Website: home-depot
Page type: customer-info-address
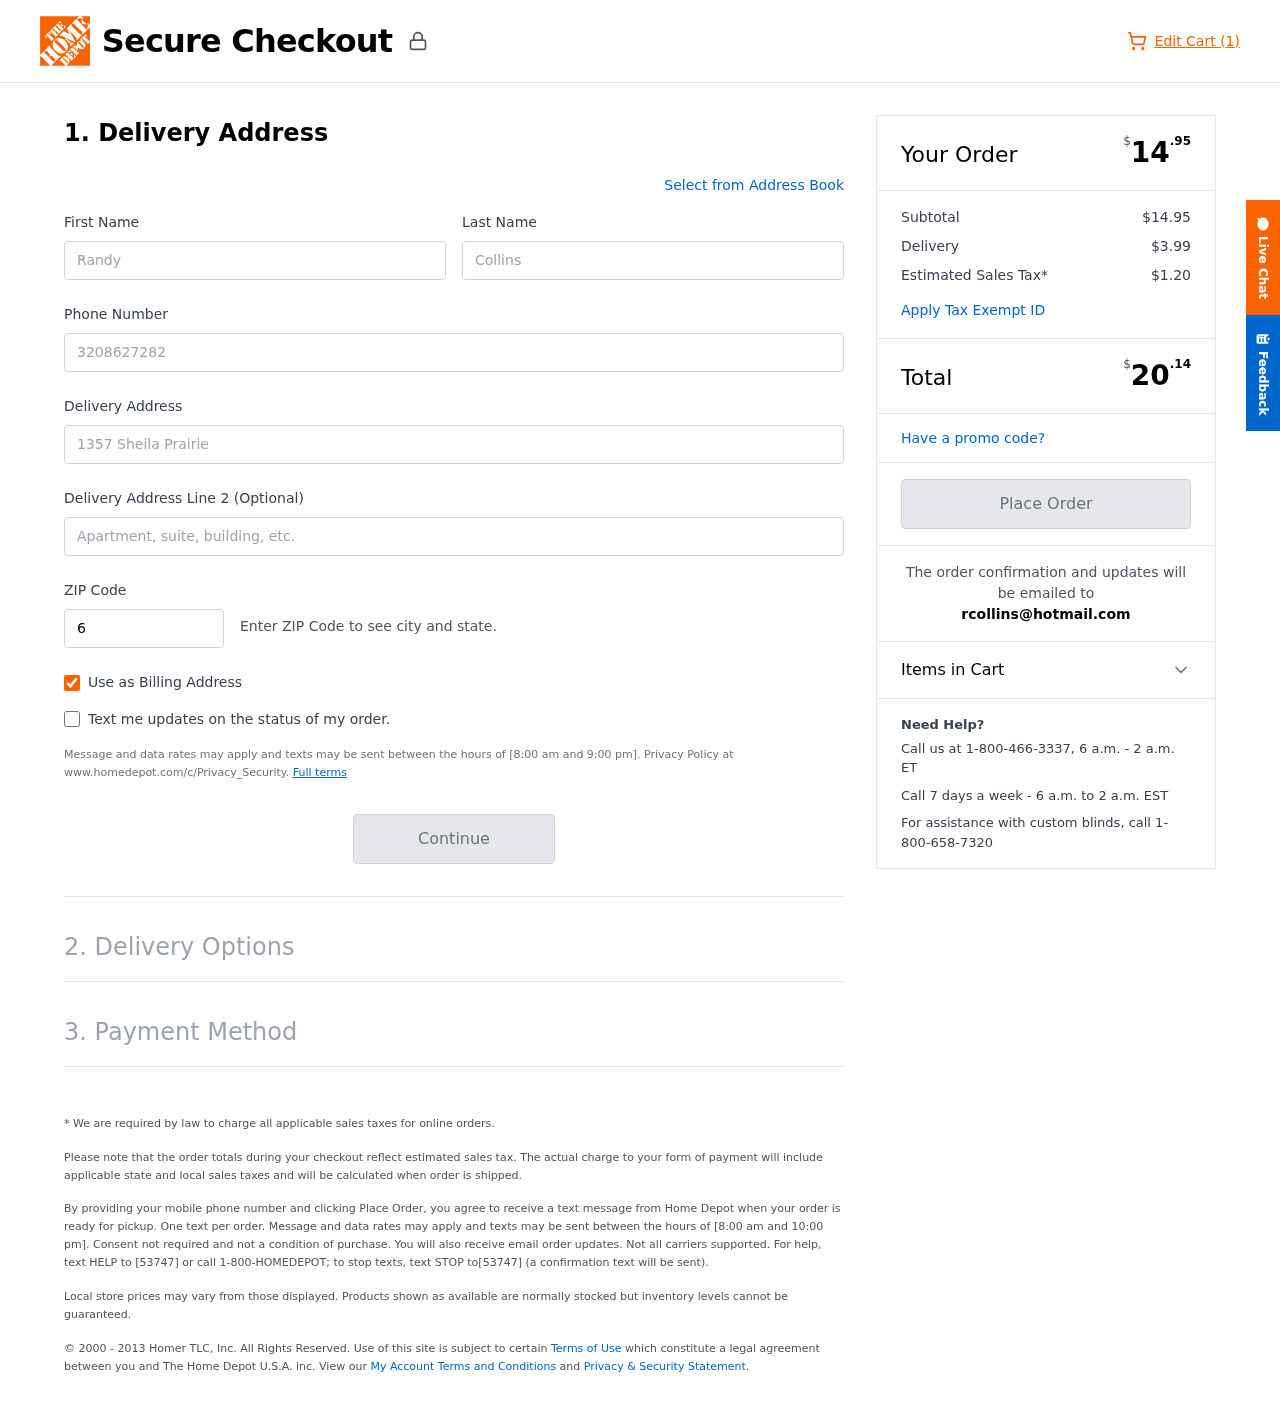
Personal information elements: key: PII_EMAIL
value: rcollins@hotmail.com
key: PII_FIRSTNAME
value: Randy
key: PII_LASTNAME
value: Collins
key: PII_PHONE
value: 3208627282
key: PII_POSTCODE
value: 63136
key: PII_STREET
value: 1357 Sheila Prairie
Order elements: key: ORDER_NUM_ITEMS
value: Edit Cart (1)
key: ORDER_SUBTOTAL_HEADER
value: $14.95
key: ORDER_SUBTOTAL
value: $14.95
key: ORDER_SHIPPING_COST
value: $3.99
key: ORDER_TAX
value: $1.20
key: ORDER_TOTAL2
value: $20.14